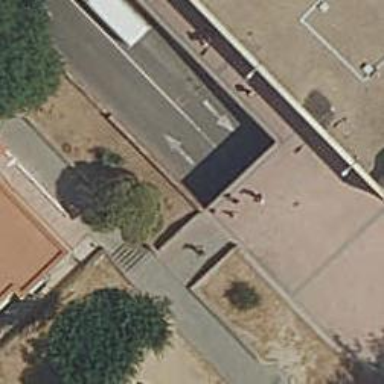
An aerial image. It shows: Driveway with asphalt surface. It includes tunnel passage.